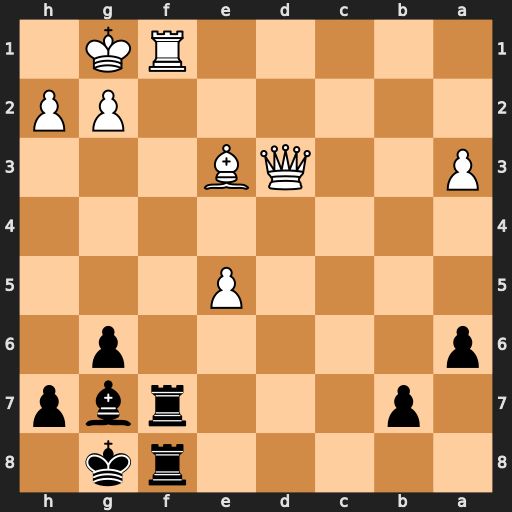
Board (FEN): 5rk1/1p3rbp/p5p1/4P3/8/P2QB3/6PP/5RK1
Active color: b
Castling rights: -
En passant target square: -
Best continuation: Rxf1+ Qxf1 Rxf1+